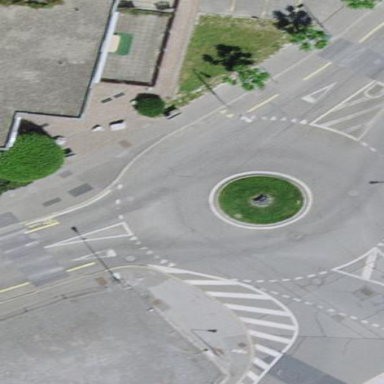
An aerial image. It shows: Residential road with asphalt surface leading up to roundabout.